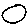
Label: circle